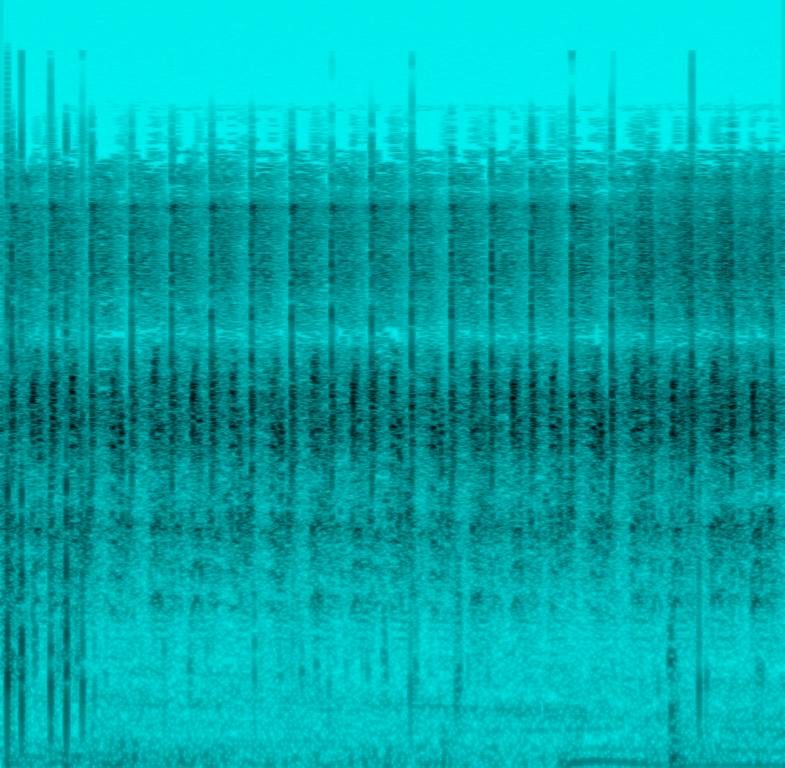
A low fidelity live recording of house music with camera noise from jostling a small microphone.